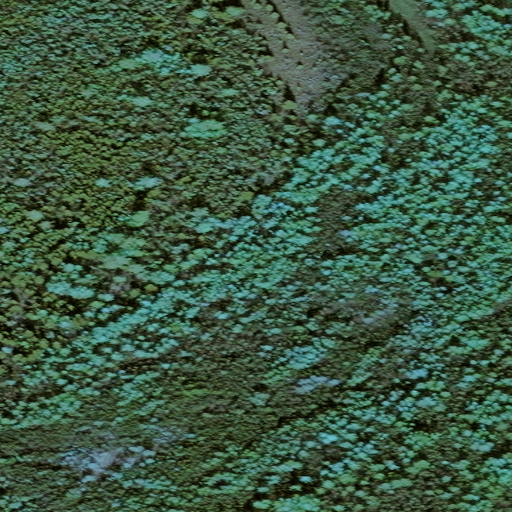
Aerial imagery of bar in Alaska named Gux Neetseel containing only unknown